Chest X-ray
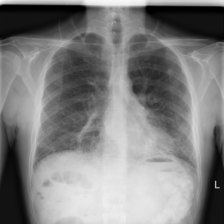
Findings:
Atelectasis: negative
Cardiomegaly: negative
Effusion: negative
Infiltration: positive
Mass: negative
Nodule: negative
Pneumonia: negative
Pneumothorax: negative
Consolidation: negative
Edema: negative
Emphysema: negative
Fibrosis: positive
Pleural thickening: negative
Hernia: negative